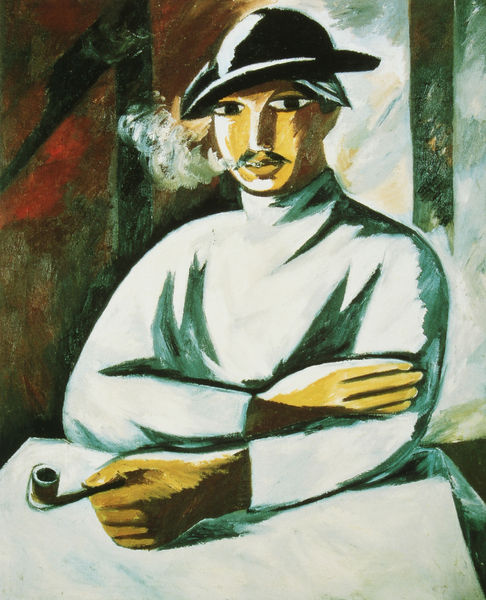
Titel: Raucher (Stil der Tablettmalerei)
Künstler: Natal'ya Goncharova
Standort: Moskau
Institution: Tretjakov Galerie
Schlagwörter: dunkel, hand, kopf, mann, schatten, weiß, kubismus, kubistisch, sitzen, fenster, finger, frau, frisur, haar, hell, hut, licht, mund, nase, raum, schwarz, tisch, tür, zimmer, blick, rot, expressionismus, bart, hemd, kappe, mütze, wand, augen, falten, gesicht, halten, kragen, mensch, hände, innenraum, möbel, portrait, porträt, schauen, spiegel, tischdecke, qualm, rauch, auge, gewand, haare, mantel, sitzend, person, kinn, kopfbedeckung, abstrakt, modern, falte, pfeife, rauchen, selbstporträt, betrachter, wände, anschauen, raucher, picasso, rollkragen, ansehen, pullover, anblicken, pablo, pablo picasso, keldiung, mann weiss gelb grün